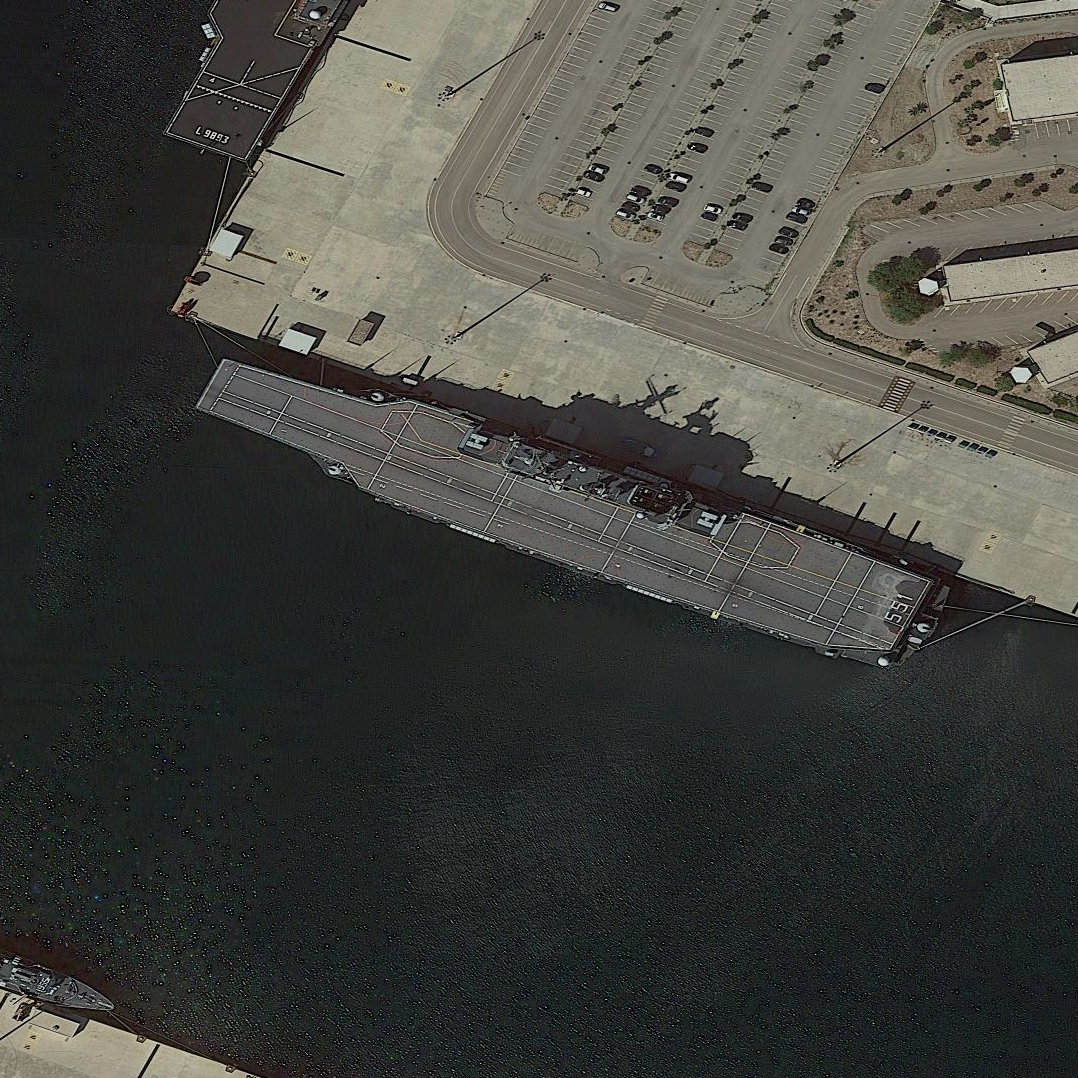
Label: aircraft_carrier